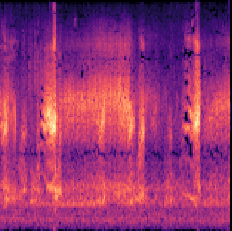
Sound class: Frog